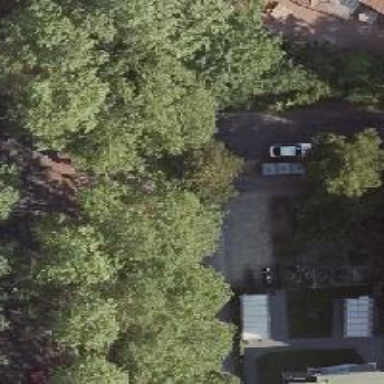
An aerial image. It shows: Avenue of deciduous broadleaved trees.